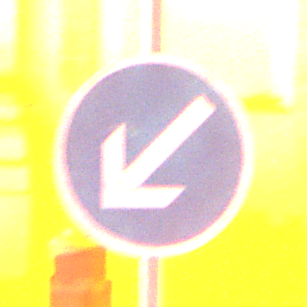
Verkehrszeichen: VorgeschriebeneVorbeifahrtLinks
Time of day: Night
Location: Outdoor (Urban)
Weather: Overcast
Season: Winter
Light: Artificial